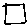
Label: square